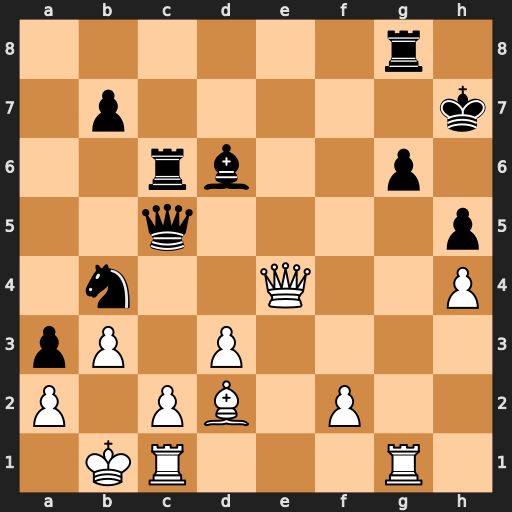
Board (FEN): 6r1/1p5k/2rb2p1/2q4p/1n2Q2P/pP1P4/P1PB1P2/1KR3R1
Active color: w
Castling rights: -
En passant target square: -
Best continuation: Rg5 Qxf2 Rxh5+